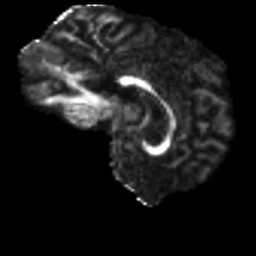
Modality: FA
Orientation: sagittal
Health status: ill
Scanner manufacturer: siemens
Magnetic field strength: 3 T
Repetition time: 6.8 s
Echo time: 0.097 s